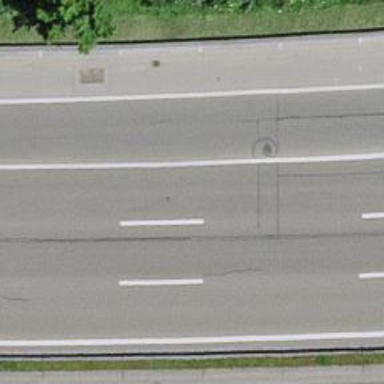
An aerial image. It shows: Asphalt motorway link.